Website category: movie
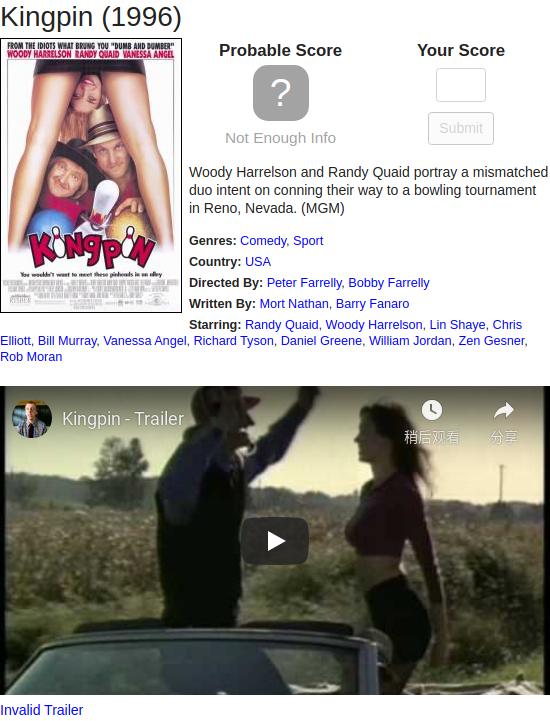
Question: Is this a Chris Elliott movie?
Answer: no

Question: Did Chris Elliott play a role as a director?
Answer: no

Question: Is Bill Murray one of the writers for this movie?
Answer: no

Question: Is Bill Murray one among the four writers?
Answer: no

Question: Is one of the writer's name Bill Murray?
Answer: no

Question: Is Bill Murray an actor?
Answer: yes

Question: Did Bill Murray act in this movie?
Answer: yes

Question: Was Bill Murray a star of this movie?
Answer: yes

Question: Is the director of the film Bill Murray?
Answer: no

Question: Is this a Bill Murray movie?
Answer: no

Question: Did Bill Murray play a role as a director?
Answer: no

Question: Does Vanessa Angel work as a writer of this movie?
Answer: no

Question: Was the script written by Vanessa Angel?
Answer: no

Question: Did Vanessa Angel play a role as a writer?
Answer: no

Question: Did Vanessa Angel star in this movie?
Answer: yes

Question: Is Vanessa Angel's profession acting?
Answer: yes

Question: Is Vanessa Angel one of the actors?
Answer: yes

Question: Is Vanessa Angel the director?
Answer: no

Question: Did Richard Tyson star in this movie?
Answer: yes

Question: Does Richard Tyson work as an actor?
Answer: yes

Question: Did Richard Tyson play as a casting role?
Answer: yes

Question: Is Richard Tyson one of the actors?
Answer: yes

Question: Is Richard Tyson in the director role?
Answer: no

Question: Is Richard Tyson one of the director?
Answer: no

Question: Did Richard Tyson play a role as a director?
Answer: no

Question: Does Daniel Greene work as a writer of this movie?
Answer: no

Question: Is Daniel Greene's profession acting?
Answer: yes

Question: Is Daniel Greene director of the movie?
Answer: no

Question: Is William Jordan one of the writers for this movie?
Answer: no

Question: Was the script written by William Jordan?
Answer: no

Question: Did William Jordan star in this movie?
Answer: yes

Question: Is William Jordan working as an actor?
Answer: yes

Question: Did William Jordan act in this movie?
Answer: yes

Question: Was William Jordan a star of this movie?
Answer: yes

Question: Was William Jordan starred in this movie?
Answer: yes

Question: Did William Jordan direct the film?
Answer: no

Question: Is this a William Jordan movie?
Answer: no

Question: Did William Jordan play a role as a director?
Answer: no

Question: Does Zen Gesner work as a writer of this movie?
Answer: no

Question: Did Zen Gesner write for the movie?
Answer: no

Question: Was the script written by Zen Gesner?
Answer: no

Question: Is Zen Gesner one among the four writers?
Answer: no

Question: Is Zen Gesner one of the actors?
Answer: yes

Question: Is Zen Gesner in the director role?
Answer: no

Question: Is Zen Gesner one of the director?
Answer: no

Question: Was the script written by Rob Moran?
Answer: no

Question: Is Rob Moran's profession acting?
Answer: yes

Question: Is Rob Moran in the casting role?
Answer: yes

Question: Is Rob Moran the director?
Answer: no